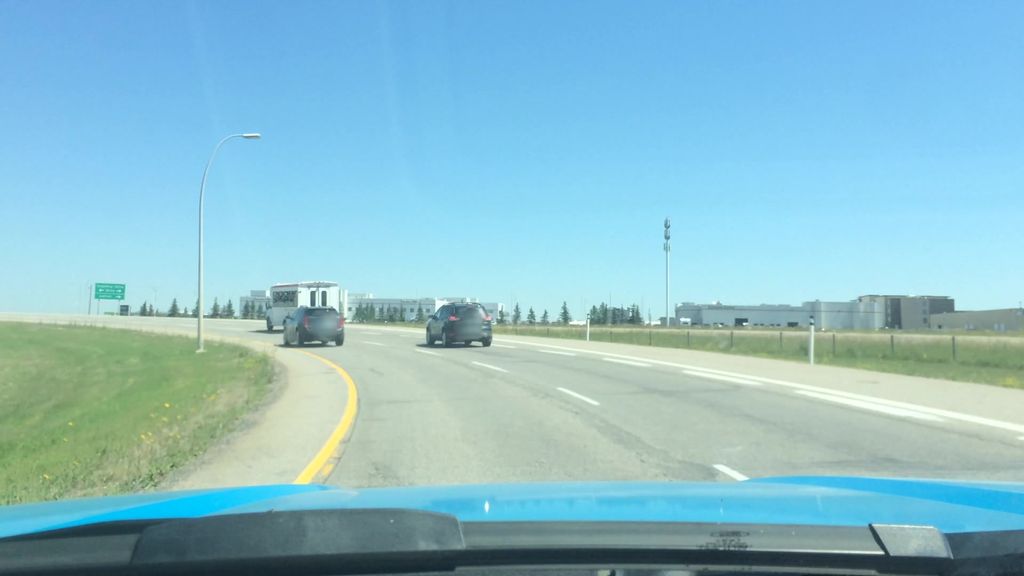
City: calgary